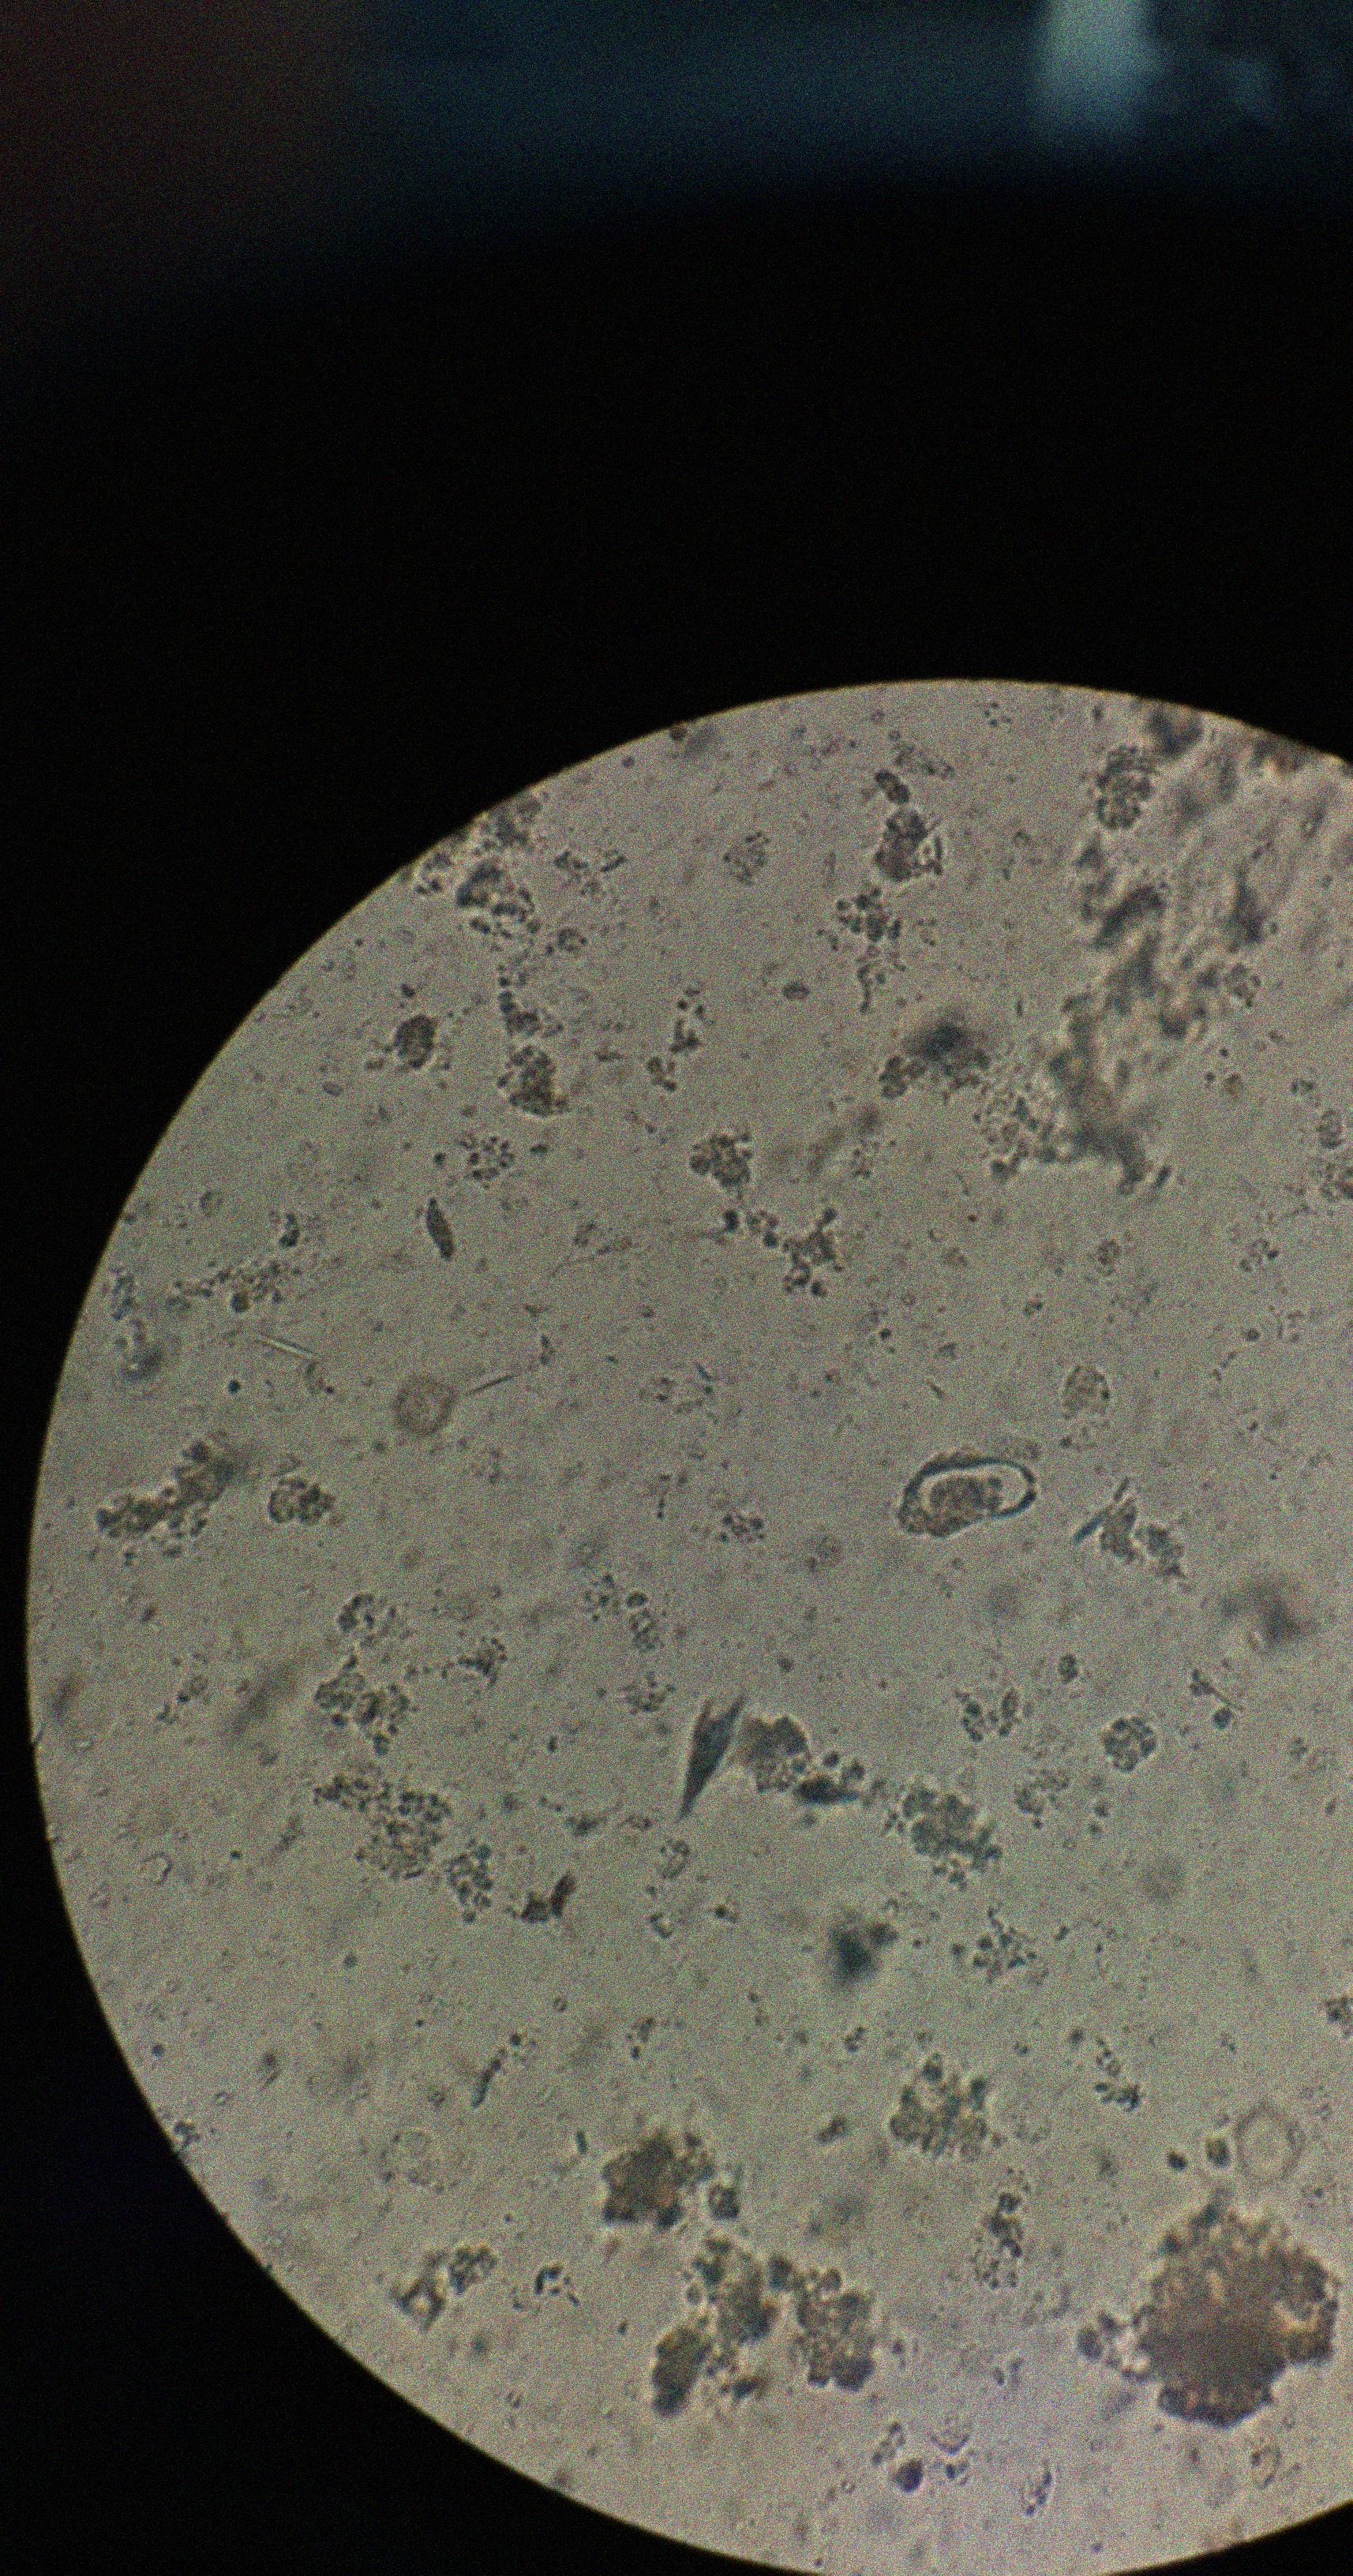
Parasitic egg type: Capillaria philippinensis